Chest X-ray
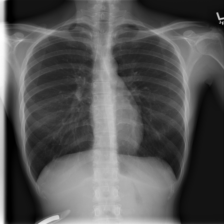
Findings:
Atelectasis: negative
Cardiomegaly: negative
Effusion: negative
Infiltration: negative
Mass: negative
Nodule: negative
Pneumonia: negative
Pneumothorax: negative
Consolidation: negative
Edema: negative
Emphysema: negative
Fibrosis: negative
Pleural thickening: negative
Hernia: negative